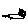
Label: cat